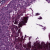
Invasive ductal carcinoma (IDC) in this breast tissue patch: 0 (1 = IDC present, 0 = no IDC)